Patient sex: M
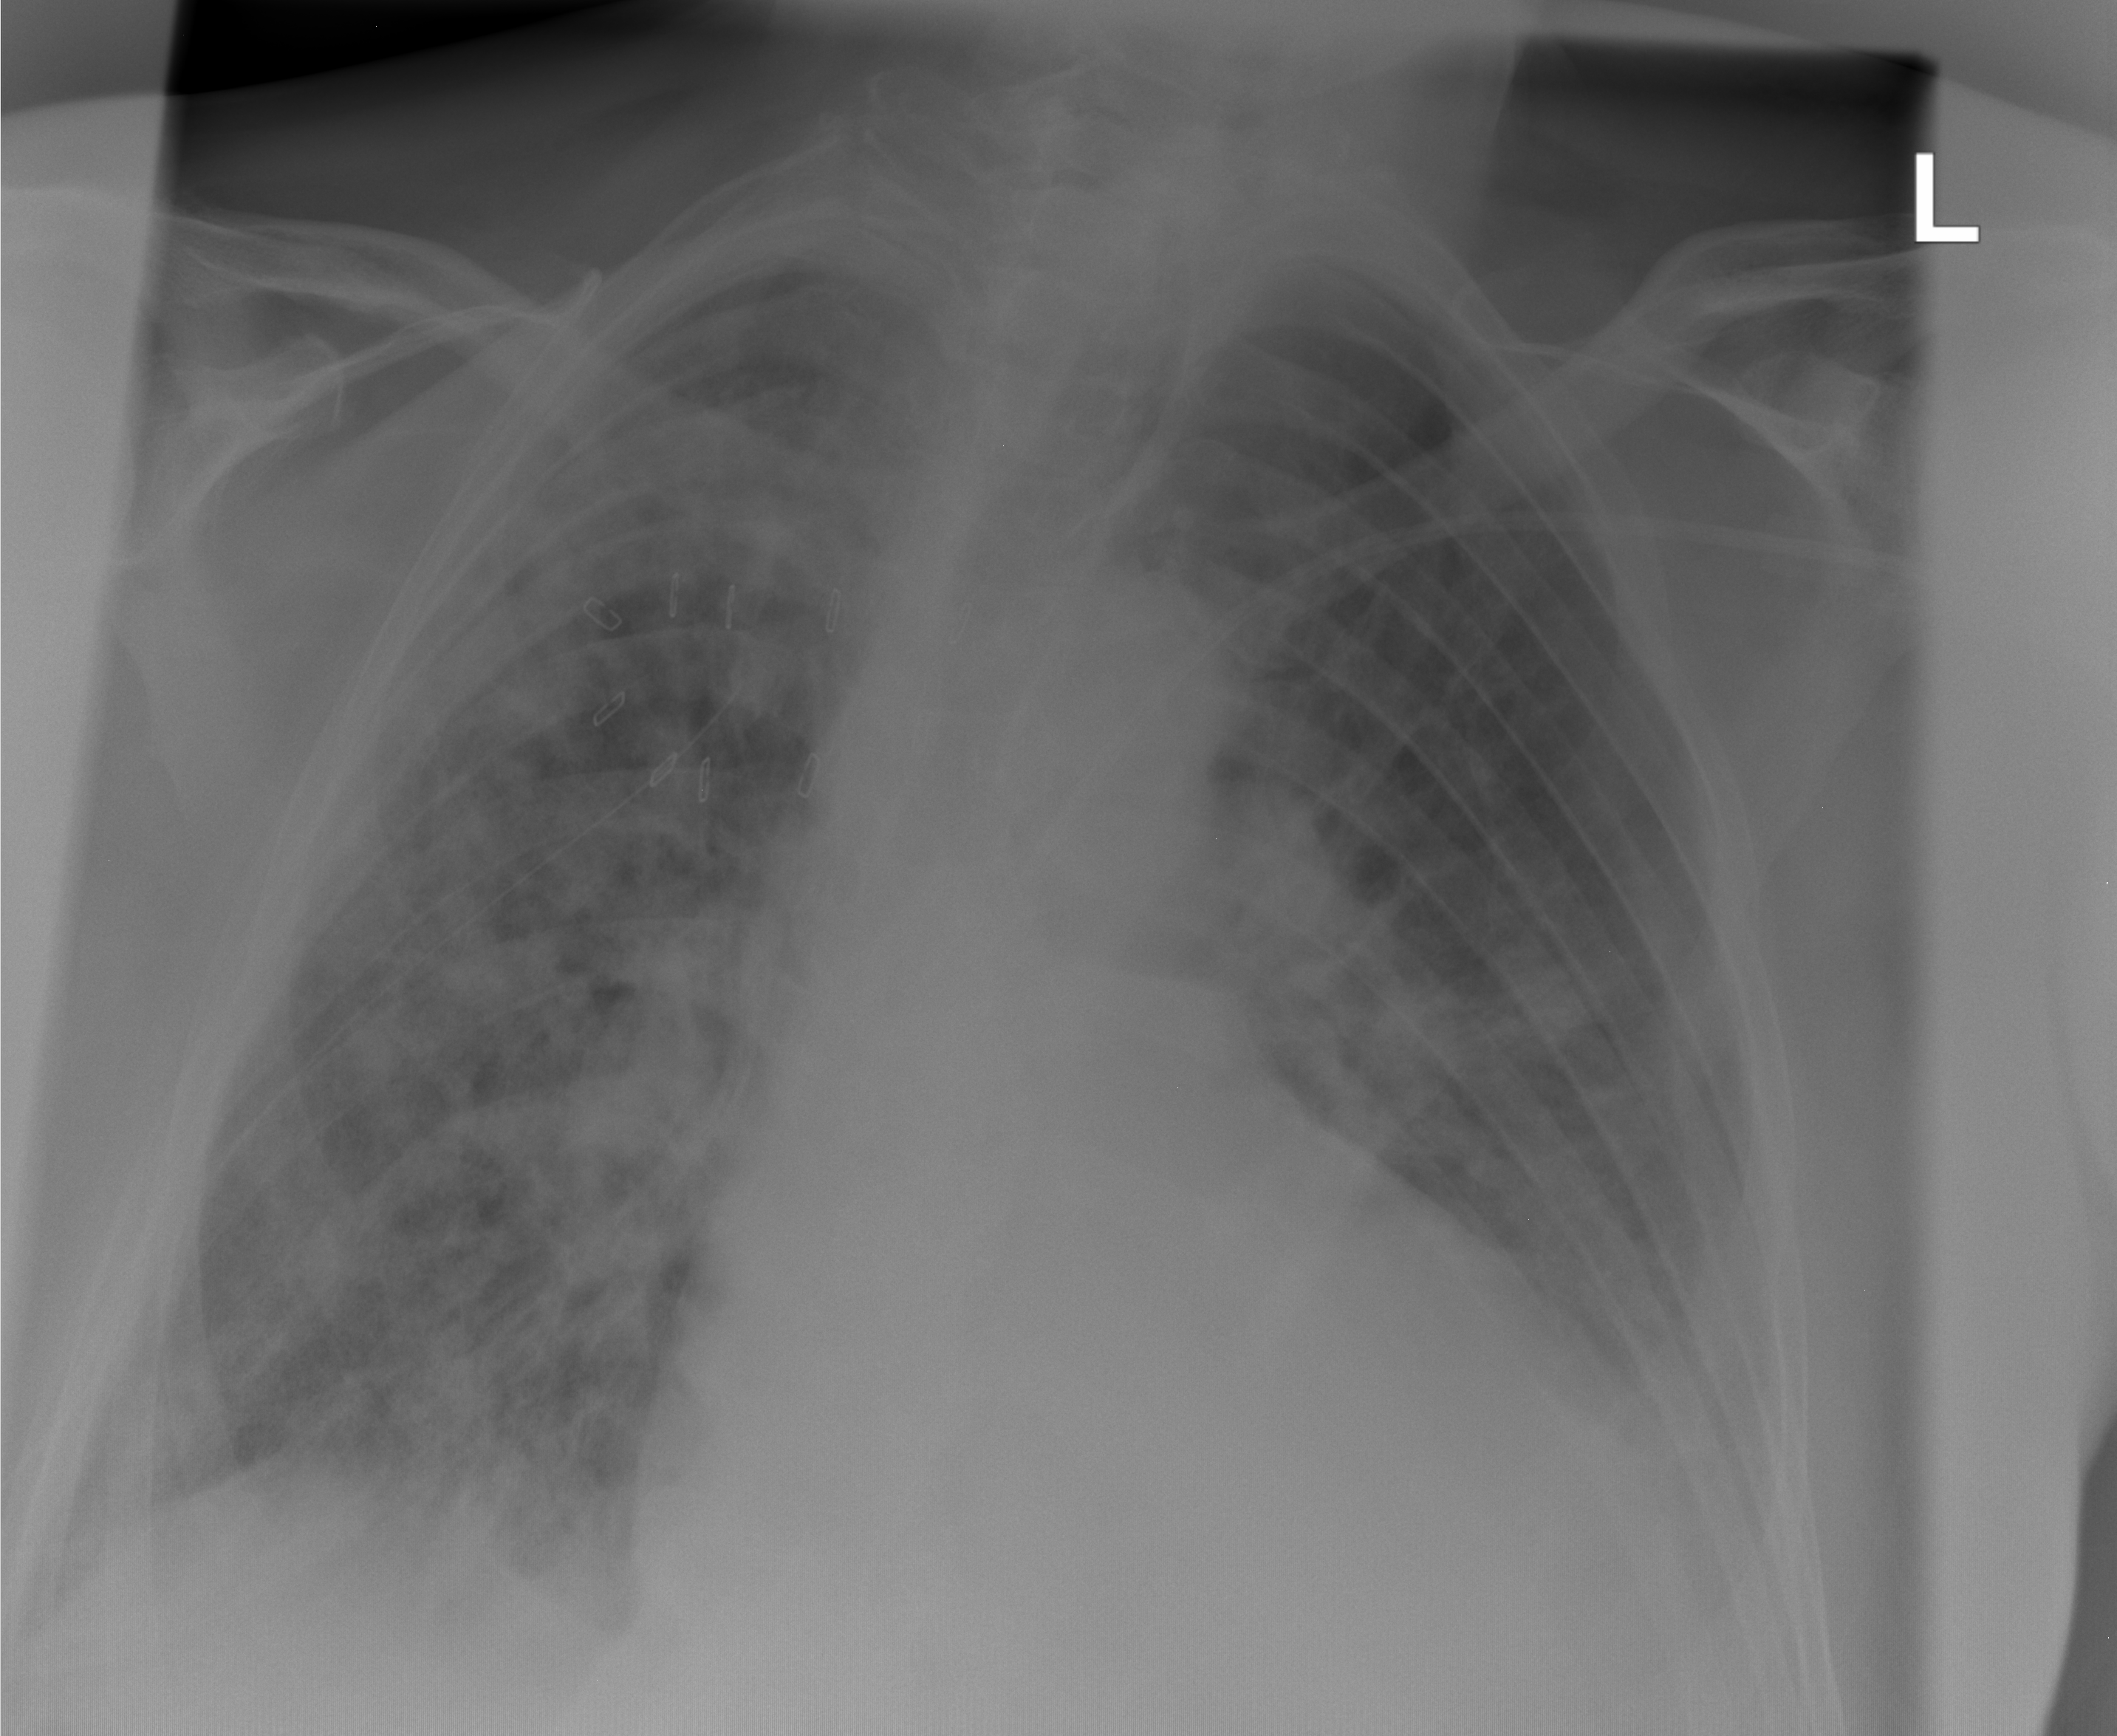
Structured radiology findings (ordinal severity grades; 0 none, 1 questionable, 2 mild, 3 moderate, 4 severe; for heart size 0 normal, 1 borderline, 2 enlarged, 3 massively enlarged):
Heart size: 2
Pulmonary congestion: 2
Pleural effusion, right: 1
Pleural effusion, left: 2
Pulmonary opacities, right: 3
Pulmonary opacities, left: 3
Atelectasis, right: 2
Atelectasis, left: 2